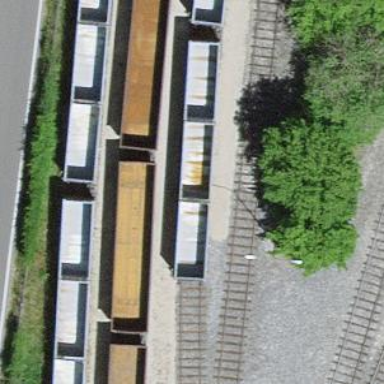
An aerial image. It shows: Railway switch.